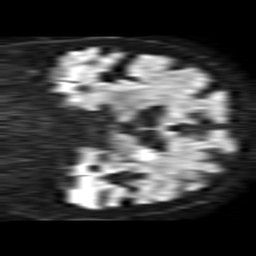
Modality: TRACE
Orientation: coronal
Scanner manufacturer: philips
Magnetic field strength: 1.5 T
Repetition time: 3.403 s
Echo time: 0.06922 s